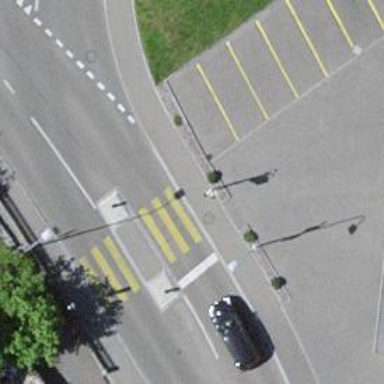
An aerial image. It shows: Road crossing with traffic signals and pedestrian island.